Question: How do I make my WCF client authenticate using the ACS to my internally hosted WCF service? The issue revolves around setting a custom Realm (which I can't figure out how to set.)
My ACS is configured similar to <URL> however the "Realm" is defined as shown below.
---

---
'''
EndpointAddress serviceEndpointAddress = new EndpointAddress( new Uri( "http://localhost:7000/Service/Default.aspx"),
EndpointIdentity.CreateDnsIdentity( GetServiceCertificateSubjectName() ),
new AddressHeaderCollection() );
ChannelFactory<IStringService> stringServiceFactory = new ChannelFactory<IStringService>(Bindings.CreateServiceBinding("https://agent7.accesscontrol.appfabriclabs.com/v2/wstrust/13/certificate"), serviceEndpointAddress );
// Set the service credentials.
stringServiceFactory.Credentials.ServiceCertificate.Authentication.CertificateValidationMode = X509CertificateValidationMode.None;
stringServiceFactory.Credentials.ServiceCertificate.DefaultCertificate = GetServiceCertificate();
// Set the client credentials.
stringServiceFactory.Credentials.ClientCertificate.Certificate = GetClientCertificateWithPrivateKey();
'''
'''
string acsCertificateEndpoint = String.Format( "https://{0}.{1}/v2/wstrust/13/certificate", AccessControlNamespace, AccessControlHostName );
ServiceHost rpHost = new ServiceHost( typeof( StringService ) );
rpHost.Credentials.ServiceCertificate.Certificate = GetServiceCertificateWithPrivateKey();
rpHost.AddServiceEndpoint( typeof( IStringService ),
Bindings.CreateServiceBinding( acsCertificateEndpoint ),
"http://localhost:7000/Service/Default.aspx"
);
//
// This must be called after all WCF settings are set on the service host so the
// Windows Identity Foundation token handlers can pick up the relevant settings.
//
ServiceConfiguration serviceConfiguration = new ServiceConfiguration();
serviceConfiguration.CertificateValidationMode = X509CertificateValidationMode.None;
// Accept ACS signing certificate as Issuer.
serviceConfiguration.IssuerNameRegistry = new X509IssuerNameRegistry( GetAcsSigningCertificate().SubjectName.Name );
// Add the SAML 2.0 token handler.
serviceConfiguration.SecurityTokenHandlers.AddOrReplace( new Saml2SecurityTokenHandler() );
// Add the address of this service to the allowed audiences.
serviceConfiguration.SecurityTokenHandlers.Configuration.AudienceRestriction.AllowedAudienceUris.Add( new Uri( "urn:federation:customer:222:agent:11") );
FederatedServiceCredentials.ConfigureServiceHost( rpHost, serviceConfiguration );
return rpHost;
'''
... where 'urn:federation:customer:222:agent:11' is the Relying party ID
... and 'http://localhost:7000/Service/Default.aspx' is the location I want the above WCF / WIF client to bind to once the ACS authentication is made.
How do I edit the code above so that the client and server will both operate against a certain port (localhost:700) and also with a realm of urn:federation:customer:222:agent:11
I think I have the server code correct; however how do I set 'AudienceRestriction' on the client?
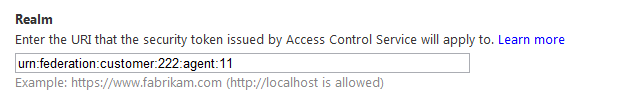
Answer: Your server side code looks fine, but Sixto is right about standard channel factories. Luckily, you can request a security token from ACS yourself using a WSTrustChannelFactory. In the context of your sample, your code would look like this:
'''
//
// Get the token from ACS
//
WSTrustChannelFactory trustChannelFactory = new WSTrustChannelFactory(
Bindings.CreateAcsCertificateBinding(),
new EndpointAddress( acsCertificateEndpoint ) );
trustChannelFactory.Credentials.ClientCertificate.Certificate = GetClientCertificateWithPrivateKey();
RequestSecurityToken rst = new RequestSecurityToken()
{
RequestType = RequestTypes.Issue,
AppliesTo = new EndpointAddress( new Uri( "urn:federation:customer:222:agent:11" ) ),
KeyType = KeyTypes.Symmetric
};
WSTrustChannel wsTrustChannel = (WSTrustChannel)trustChannelFactory.CreateChannel();
SecurityToken token = wsTrustChannel.Issue( rst );
//
// Call StringService, authenticating with the retrieved token
//
WS2007FederationHttpBinding binding = new WS2007FederationHttpBinding( WSFederationHttpSecurityMode.Message );
binding.Security.Message.EstablishSecurityContext = false;
binding.Security.Message.NegotiateServiceCredential = false;
ChannelFactory<IStringService> factory = new ChannelFactory<IStringService>(
binding,
new EndpointAddress(
new Uri( ServiceAddress ),
EndpointIdentity.CreateDnsIdentity(GetServiceCertificateSubjectName()) ) );
factory.ConfigureChannelFactory<IStringService>();
factory.Credentials.SupportInteractive = false;
factory.Credentials.ServiceCertificate.DefaultCertificate = GetServiceCertificate();
IStringService channel = factory.CreateChannelWithIssuedToken<IStringService>( token );
string reversedString = channel.Reverse( "string to reverse" );
'''